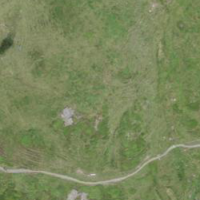
EUNIS habitat code: 23
Species observed at this site:
Campanula barbata